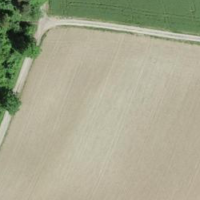
EUNIS habitat code: 52
Species observed at this site:
Cornus sanguinea